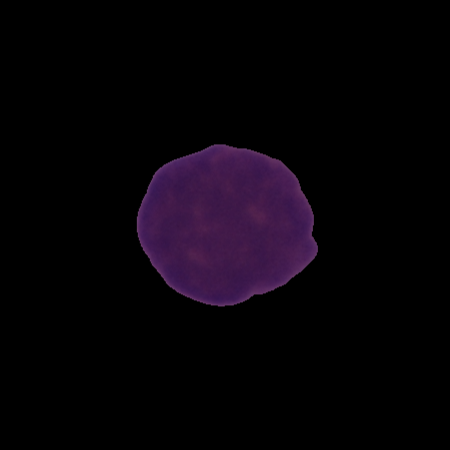
Label: cancer